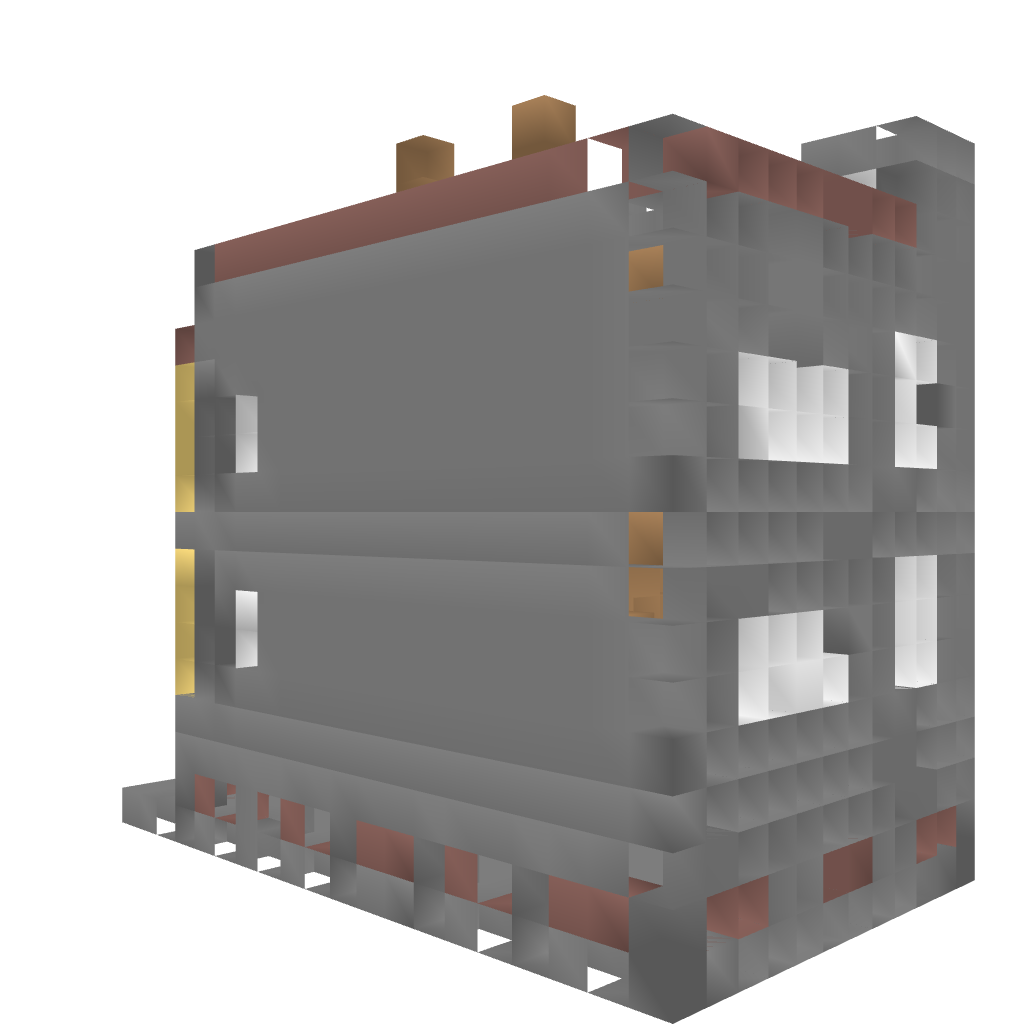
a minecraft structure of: Town House bad low quality